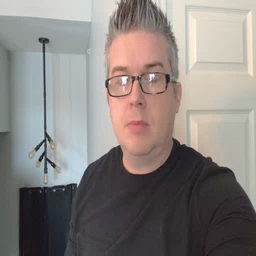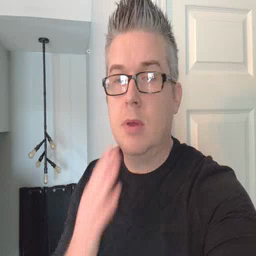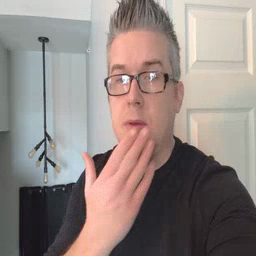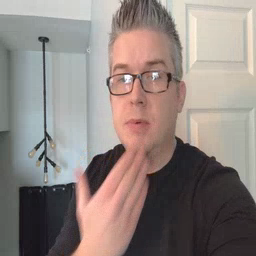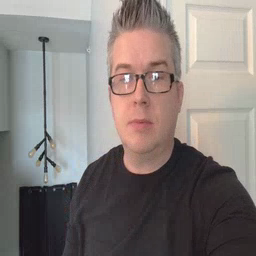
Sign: napkin